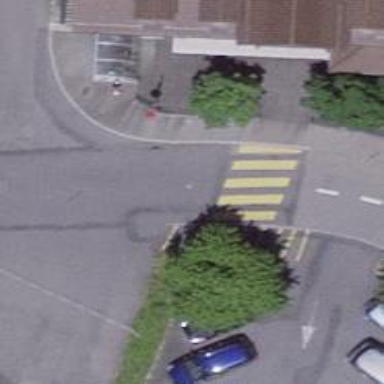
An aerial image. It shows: Marked road crossing.